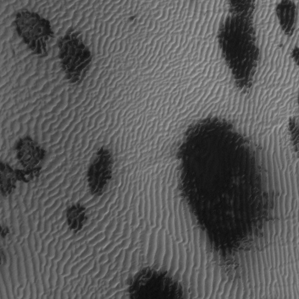
Label: frost